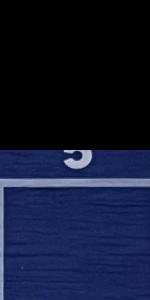
Label: Empty